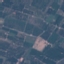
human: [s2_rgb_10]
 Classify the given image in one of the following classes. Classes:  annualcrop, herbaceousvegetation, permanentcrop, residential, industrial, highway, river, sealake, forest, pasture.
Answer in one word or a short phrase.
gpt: PermanentCrop